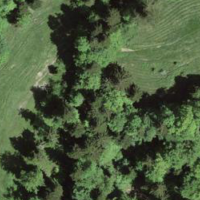
EUNIS habitat code: 44
Species observed at this site:
Gryllus campestris